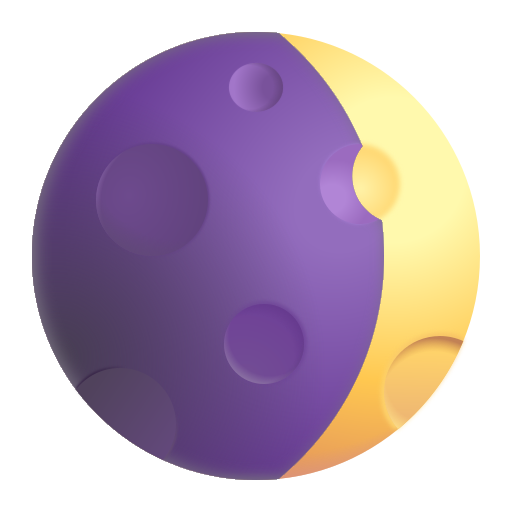
waxing crescent moon color